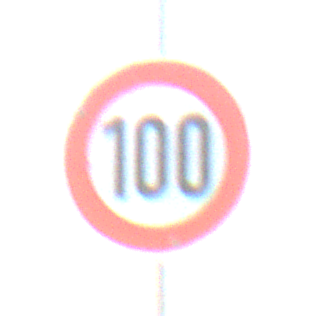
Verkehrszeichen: Geschwindigkeit100
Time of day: SunriseSunset
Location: Outdoor (Nature)
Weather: Clear
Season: NotSpecified
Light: Natural